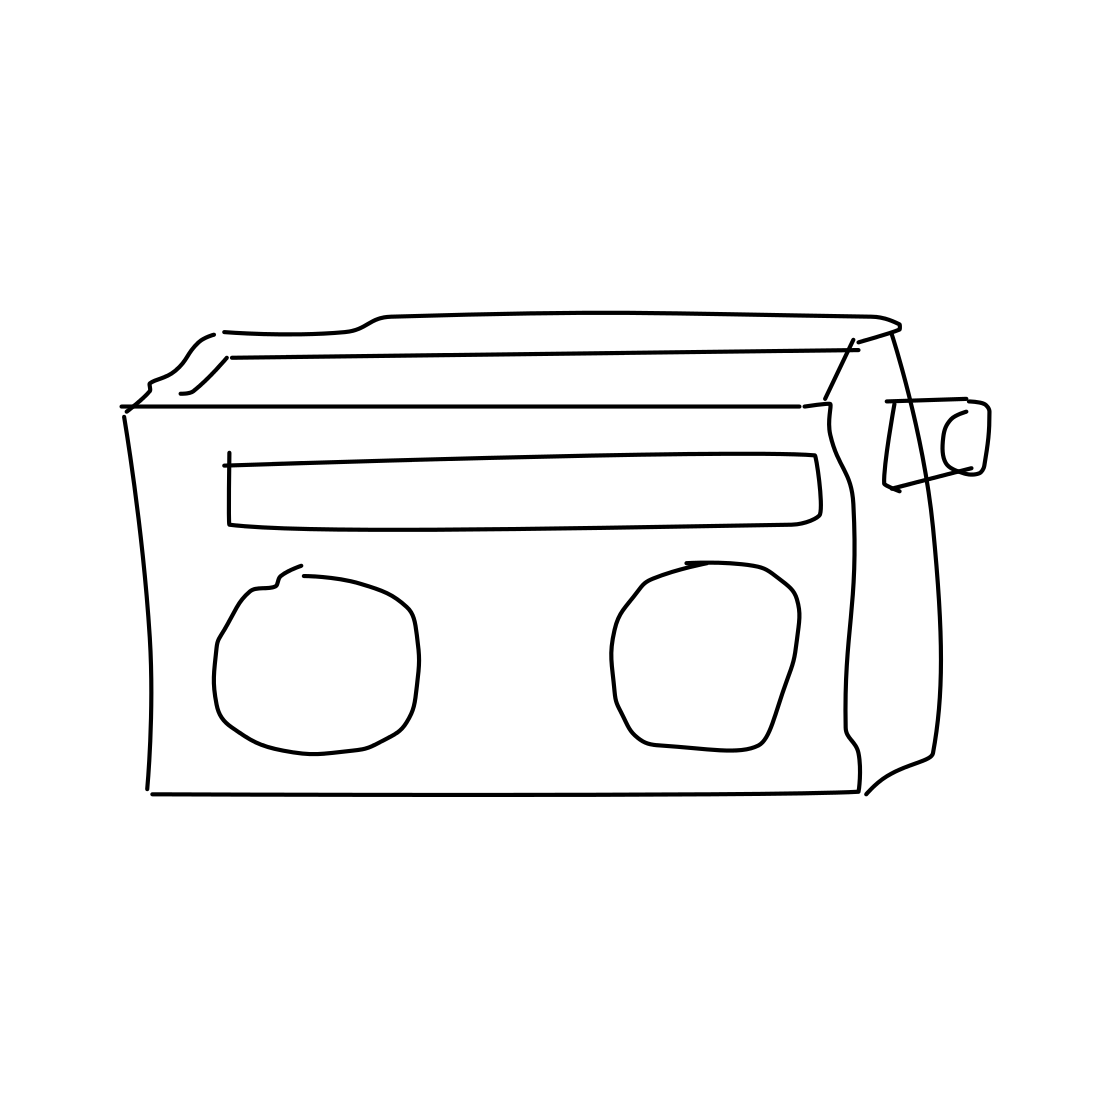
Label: radio